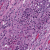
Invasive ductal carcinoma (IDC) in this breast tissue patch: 1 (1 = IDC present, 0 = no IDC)